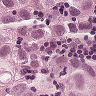
Metastatic tissue present: yes